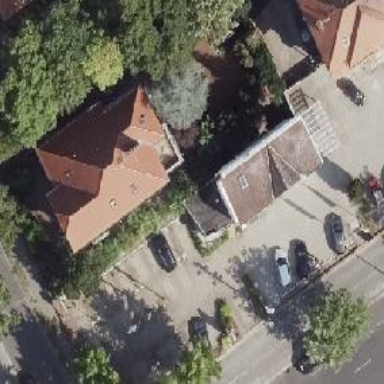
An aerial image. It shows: Commercial building hosting car rental service.